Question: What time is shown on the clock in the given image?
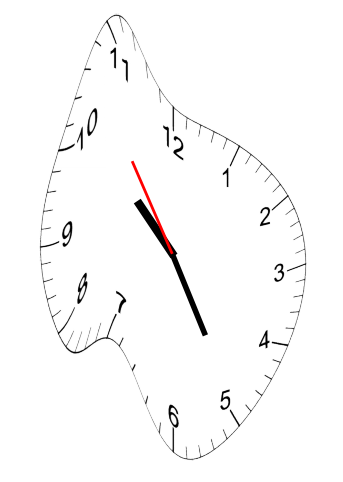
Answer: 10:24:54